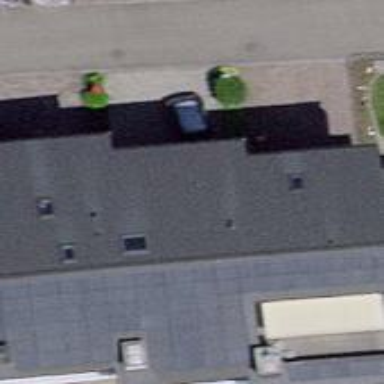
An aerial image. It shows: Terrace building.